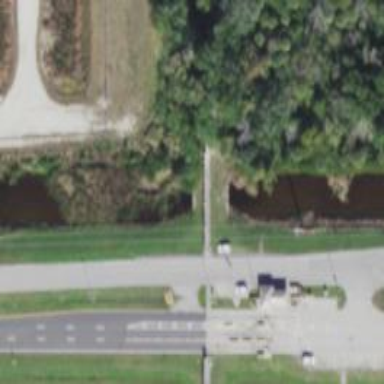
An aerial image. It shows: Culvert tunnel crossing over canal.